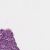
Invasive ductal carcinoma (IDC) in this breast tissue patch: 1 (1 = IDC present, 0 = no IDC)